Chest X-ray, AP view. Patient: 45 years old, sex M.
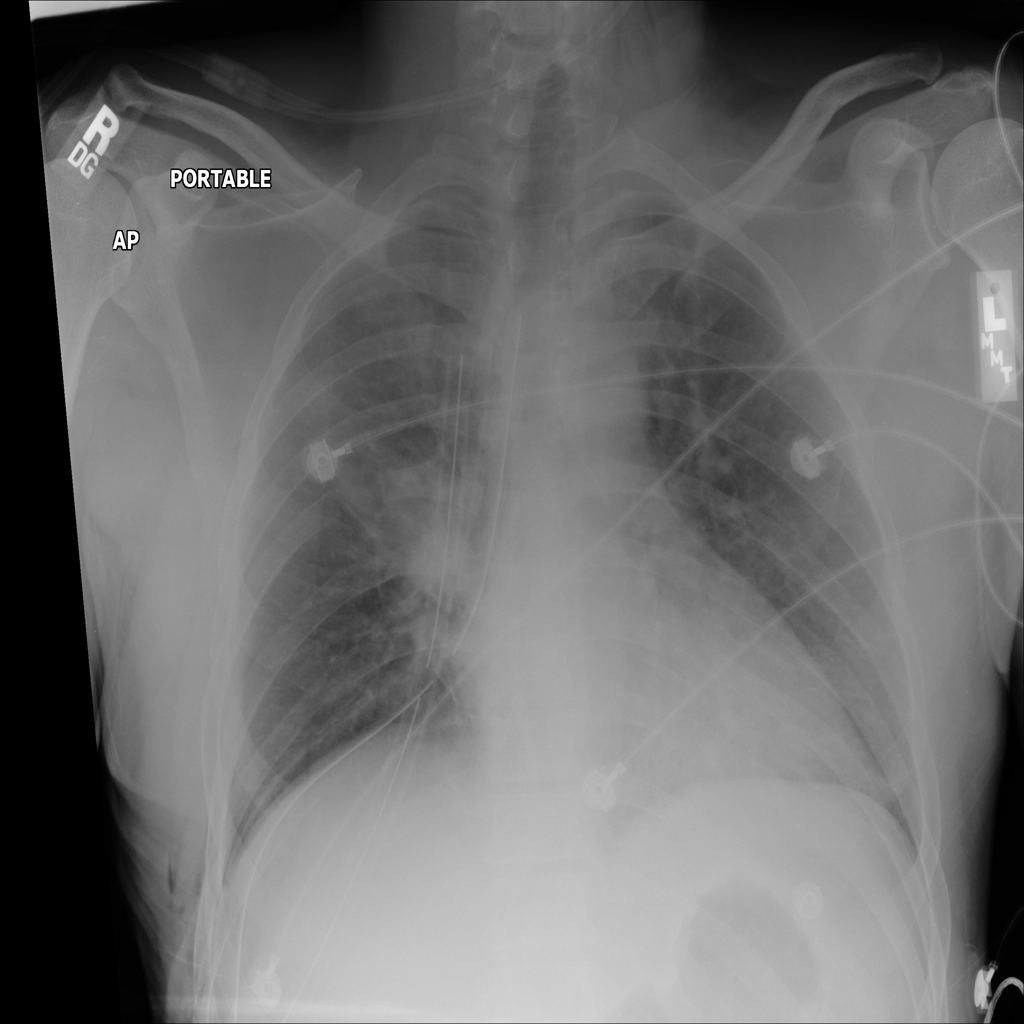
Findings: Emphysema, Infiltration, Nodule